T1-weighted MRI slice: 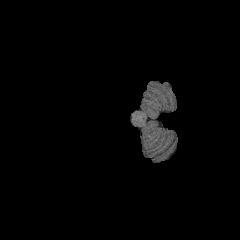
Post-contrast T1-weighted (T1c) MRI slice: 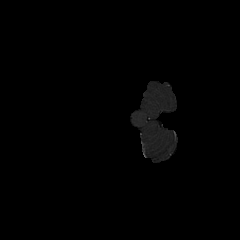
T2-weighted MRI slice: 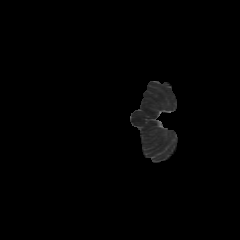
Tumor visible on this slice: no